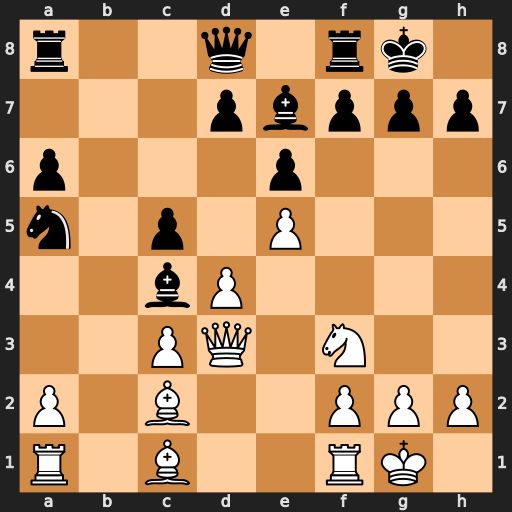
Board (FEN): r2q1rk1/3pbppp/p3p3/n1p1P3/2bP4/2PQ1N2/P1B2PPP/R1B2RK1
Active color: w
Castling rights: -
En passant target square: -
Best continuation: Qxh7#